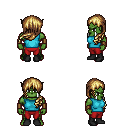
a pixel art fantasy rpg character, male body template, orc, green skin, teal sleeveless shirt, red pants, blonde left-swept hairstyle, leather bracers, black shoes, four views (front, back, left, right), 2x2 character sprite sheet, small pixel art, hard edges, no anti-aliasing